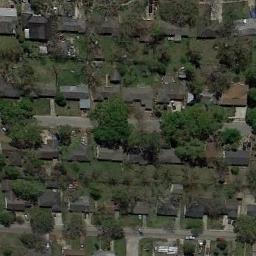
Label: residential